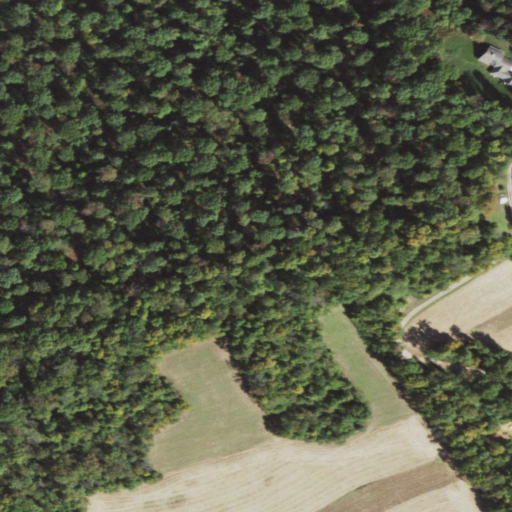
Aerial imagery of mountain in Pennsylvania named Huntrick Hill containing deciduous forest, cultivated crops, open development, and pasture